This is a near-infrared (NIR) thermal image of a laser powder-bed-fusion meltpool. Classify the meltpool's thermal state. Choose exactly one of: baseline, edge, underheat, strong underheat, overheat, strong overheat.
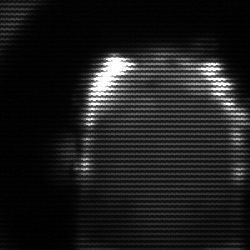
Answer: baseline